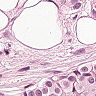
Metastatic tissue present: yes